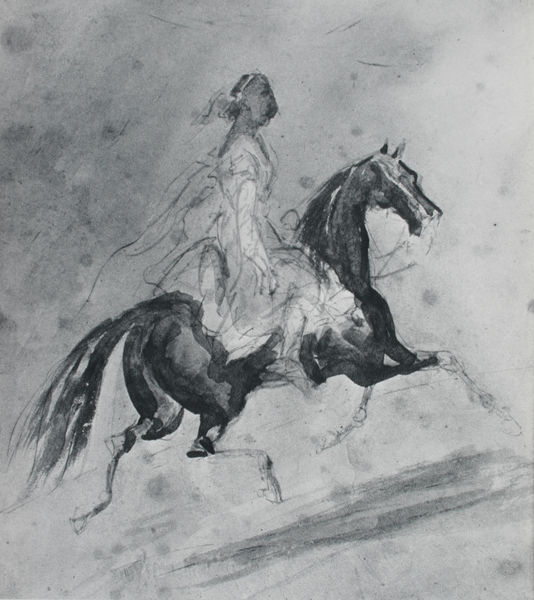
Titel: Cavalier turc, Türkischer Reiter
Künstler: Constantin Guys
Standort: Paris
Institution: Musée des Arts Décoratifs
Schlagwörter: berg, dunkel, kopf, schatten, weiß, aquarell, grob, landschaft, sitzen, ausschnitt, bewegung, elegant, frau, geschwungen, grau, haar, hell, hintergrund, kleid, profil, schwarz, skizze, zeichnung, schleier, weg, schleife, arm, arme, gesicht, haarschmuck, wind, boden, figur, haare, ohren, prinzessin, schräg, fliegen, pferd, reiter, beine, hufe, mähne, rappe, reiten, reiterin, ritt, sattel, schnell, schwanz, schweif, schärpe, zaumzeug, zügel, studie, laufen, nebel, haarband, luft, braut, weiblich, zopf, hoch, striche, tusche, orient, kohle, radierung, illustration, bleistift, entwurf, damensattel, damensitz, trense, unvollendet, flecken, diagonal, halfter, rappen, gallopp, schief, fee, gaul, perser, hengst, schnelligkeit, galopp, delacroix, gouache, trab, traben, siten, galoppieren, pinselzeichnung, brautkleid, schritte, aufwärts, schleider, weoß, zkizze, schrag, zaumzeig, stuft, tuschec, galopieren, leufen